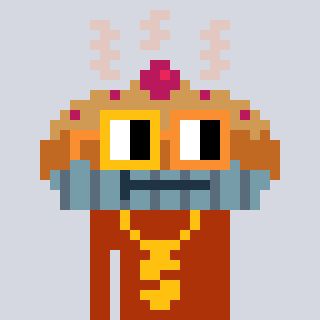
a pixel art character with square yellow and orange glasses, a pie-shaped head and a hotbrown-colored body on a cool background